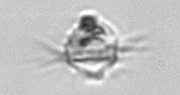
Label: Leegaardiella_ovalis